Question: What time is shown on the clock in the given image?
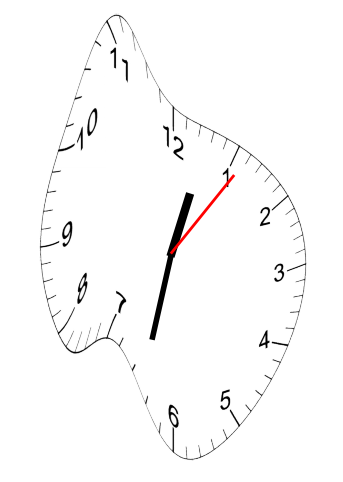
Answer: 12:32:06